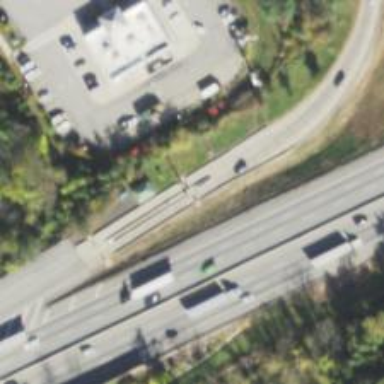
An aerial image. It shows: Toll gantry on the road.